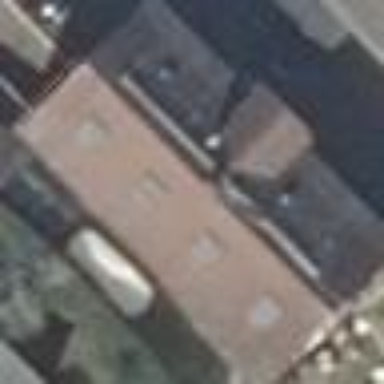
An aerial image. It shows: Residential building with gabled roof made of brown roof tiles. The building's exterior is white in color.